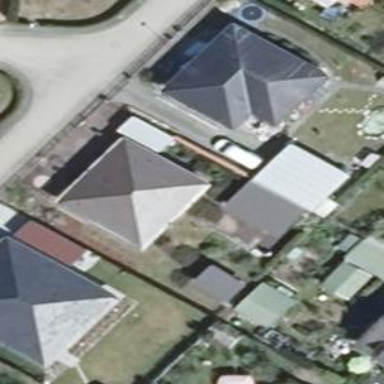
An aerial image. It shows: House with hipped roof aligned along its orientation.